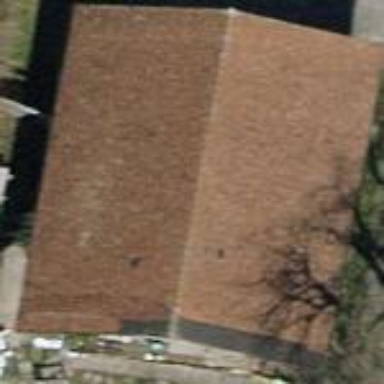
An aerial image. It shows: Shed with gabled roof.